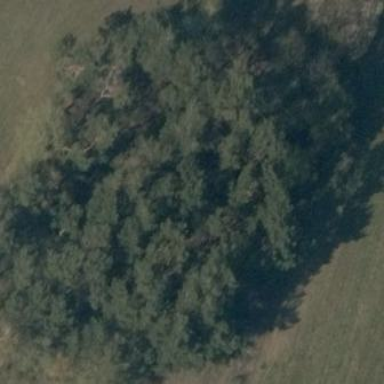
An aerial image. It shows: Mixed forest with various types of leaves.